四年级 · 算术
欢欢坚持每天练字，3 个星期共写了 4200 个钢笔字，欢欢平均每天写多少个钢笔字？（一星期按 7 天计算)

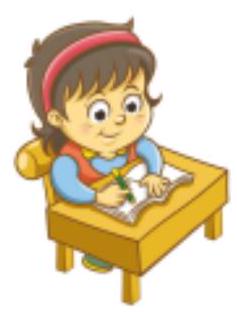
答案: 解200 个

【分析】根据题意可知, 3 个星期共写钢笔字的数量 $\div 3=1$ 个星期共写钢笔字的数量, 1 个星期共写钢笔字的数量 $\div 7$ =欢欢平均每天写钢笔字的数量, 即 3 个星期共写钢笔字的数量 $\div 3 \div 7=$ 欢欢平均每天写钢笔字的数量, 依此列出综合算式, 并根据整数除法的性质进行计算即可。

【详解】 $4200 \div 3 \div 7$

$=4200 \div(3 \times 7)$

$=4200 \div 21$

$=200$ (个)

答: 欢欢平均每天写 200 个钢笔字。

【点睛】此题考查的是工程问题的计算，运用整数除法的性质进行计算更加简便。